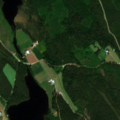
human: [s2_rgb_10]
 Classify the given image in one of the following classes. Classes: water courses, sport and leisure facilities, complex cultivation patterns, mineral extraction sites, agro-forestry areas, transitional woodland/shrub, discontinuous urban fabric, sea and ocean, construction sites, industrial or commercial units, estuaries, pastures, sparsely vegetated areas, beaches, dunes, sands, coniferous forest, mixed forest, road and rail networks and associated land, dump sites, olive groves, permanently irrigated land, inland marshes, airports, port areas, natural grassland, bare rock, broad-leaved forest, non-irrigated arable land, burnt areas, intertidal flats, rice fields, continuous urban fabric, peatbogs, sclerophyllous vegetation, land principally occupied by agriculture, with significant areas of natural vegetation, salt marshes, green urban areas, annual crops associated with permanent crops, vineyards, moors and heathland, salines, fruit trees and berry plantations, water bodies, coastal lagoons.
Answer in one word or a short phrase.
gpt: coniferous forest, mixed forest, water bodies